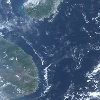
Label: water